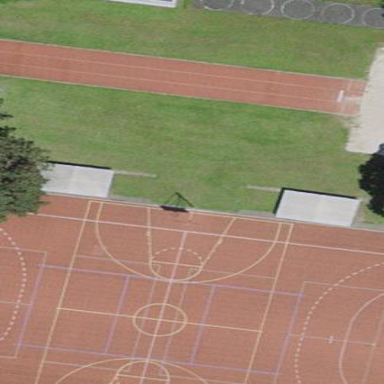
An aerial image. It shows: Long jump pitch for athletics.